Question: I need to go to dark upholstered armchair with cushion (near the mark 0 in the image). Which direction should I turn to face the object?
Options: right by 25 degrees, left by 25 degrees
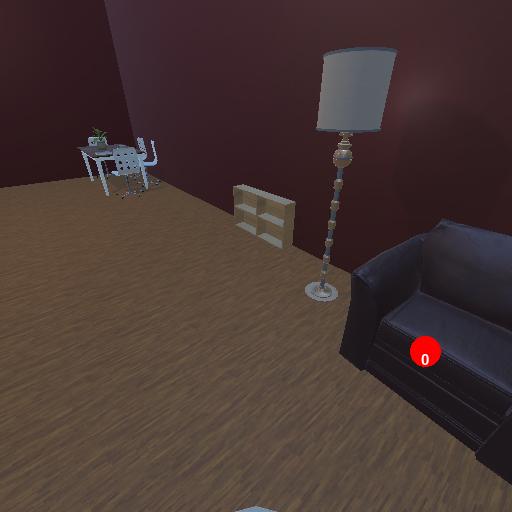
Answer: right by 25 degrees